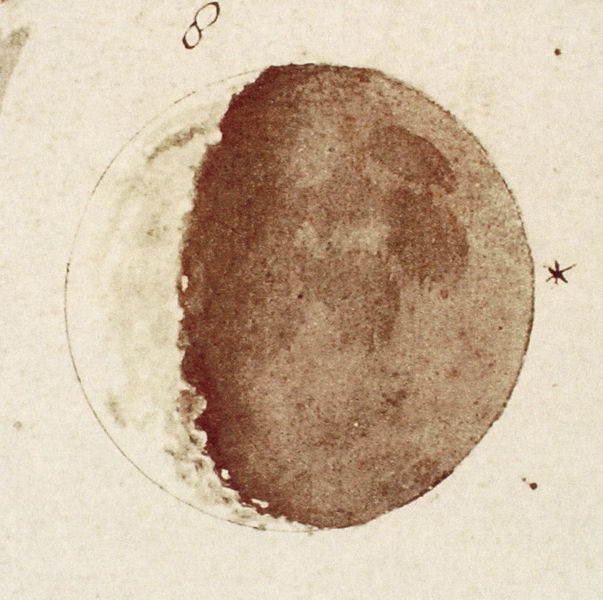
Künstler: Galileo Galilei
Institution: Florenz, Biblioteca Nationale Centrale
Schlagwörter: schatten, weiß, braun, licht, schwarz, skizze, symbol, zeichen, zeichnung, sonne, kreis, rund, umriss, tusche, mond, stern, sterne, stich, kugel, flecken, finsternis, abstufung, sternzeichen, lavierung, planet, federzeichnung, viertel, geteilt, astronomie, unendlichkeit, unendlich, abnehmend, himmelskörper, zunehmend